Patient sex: F
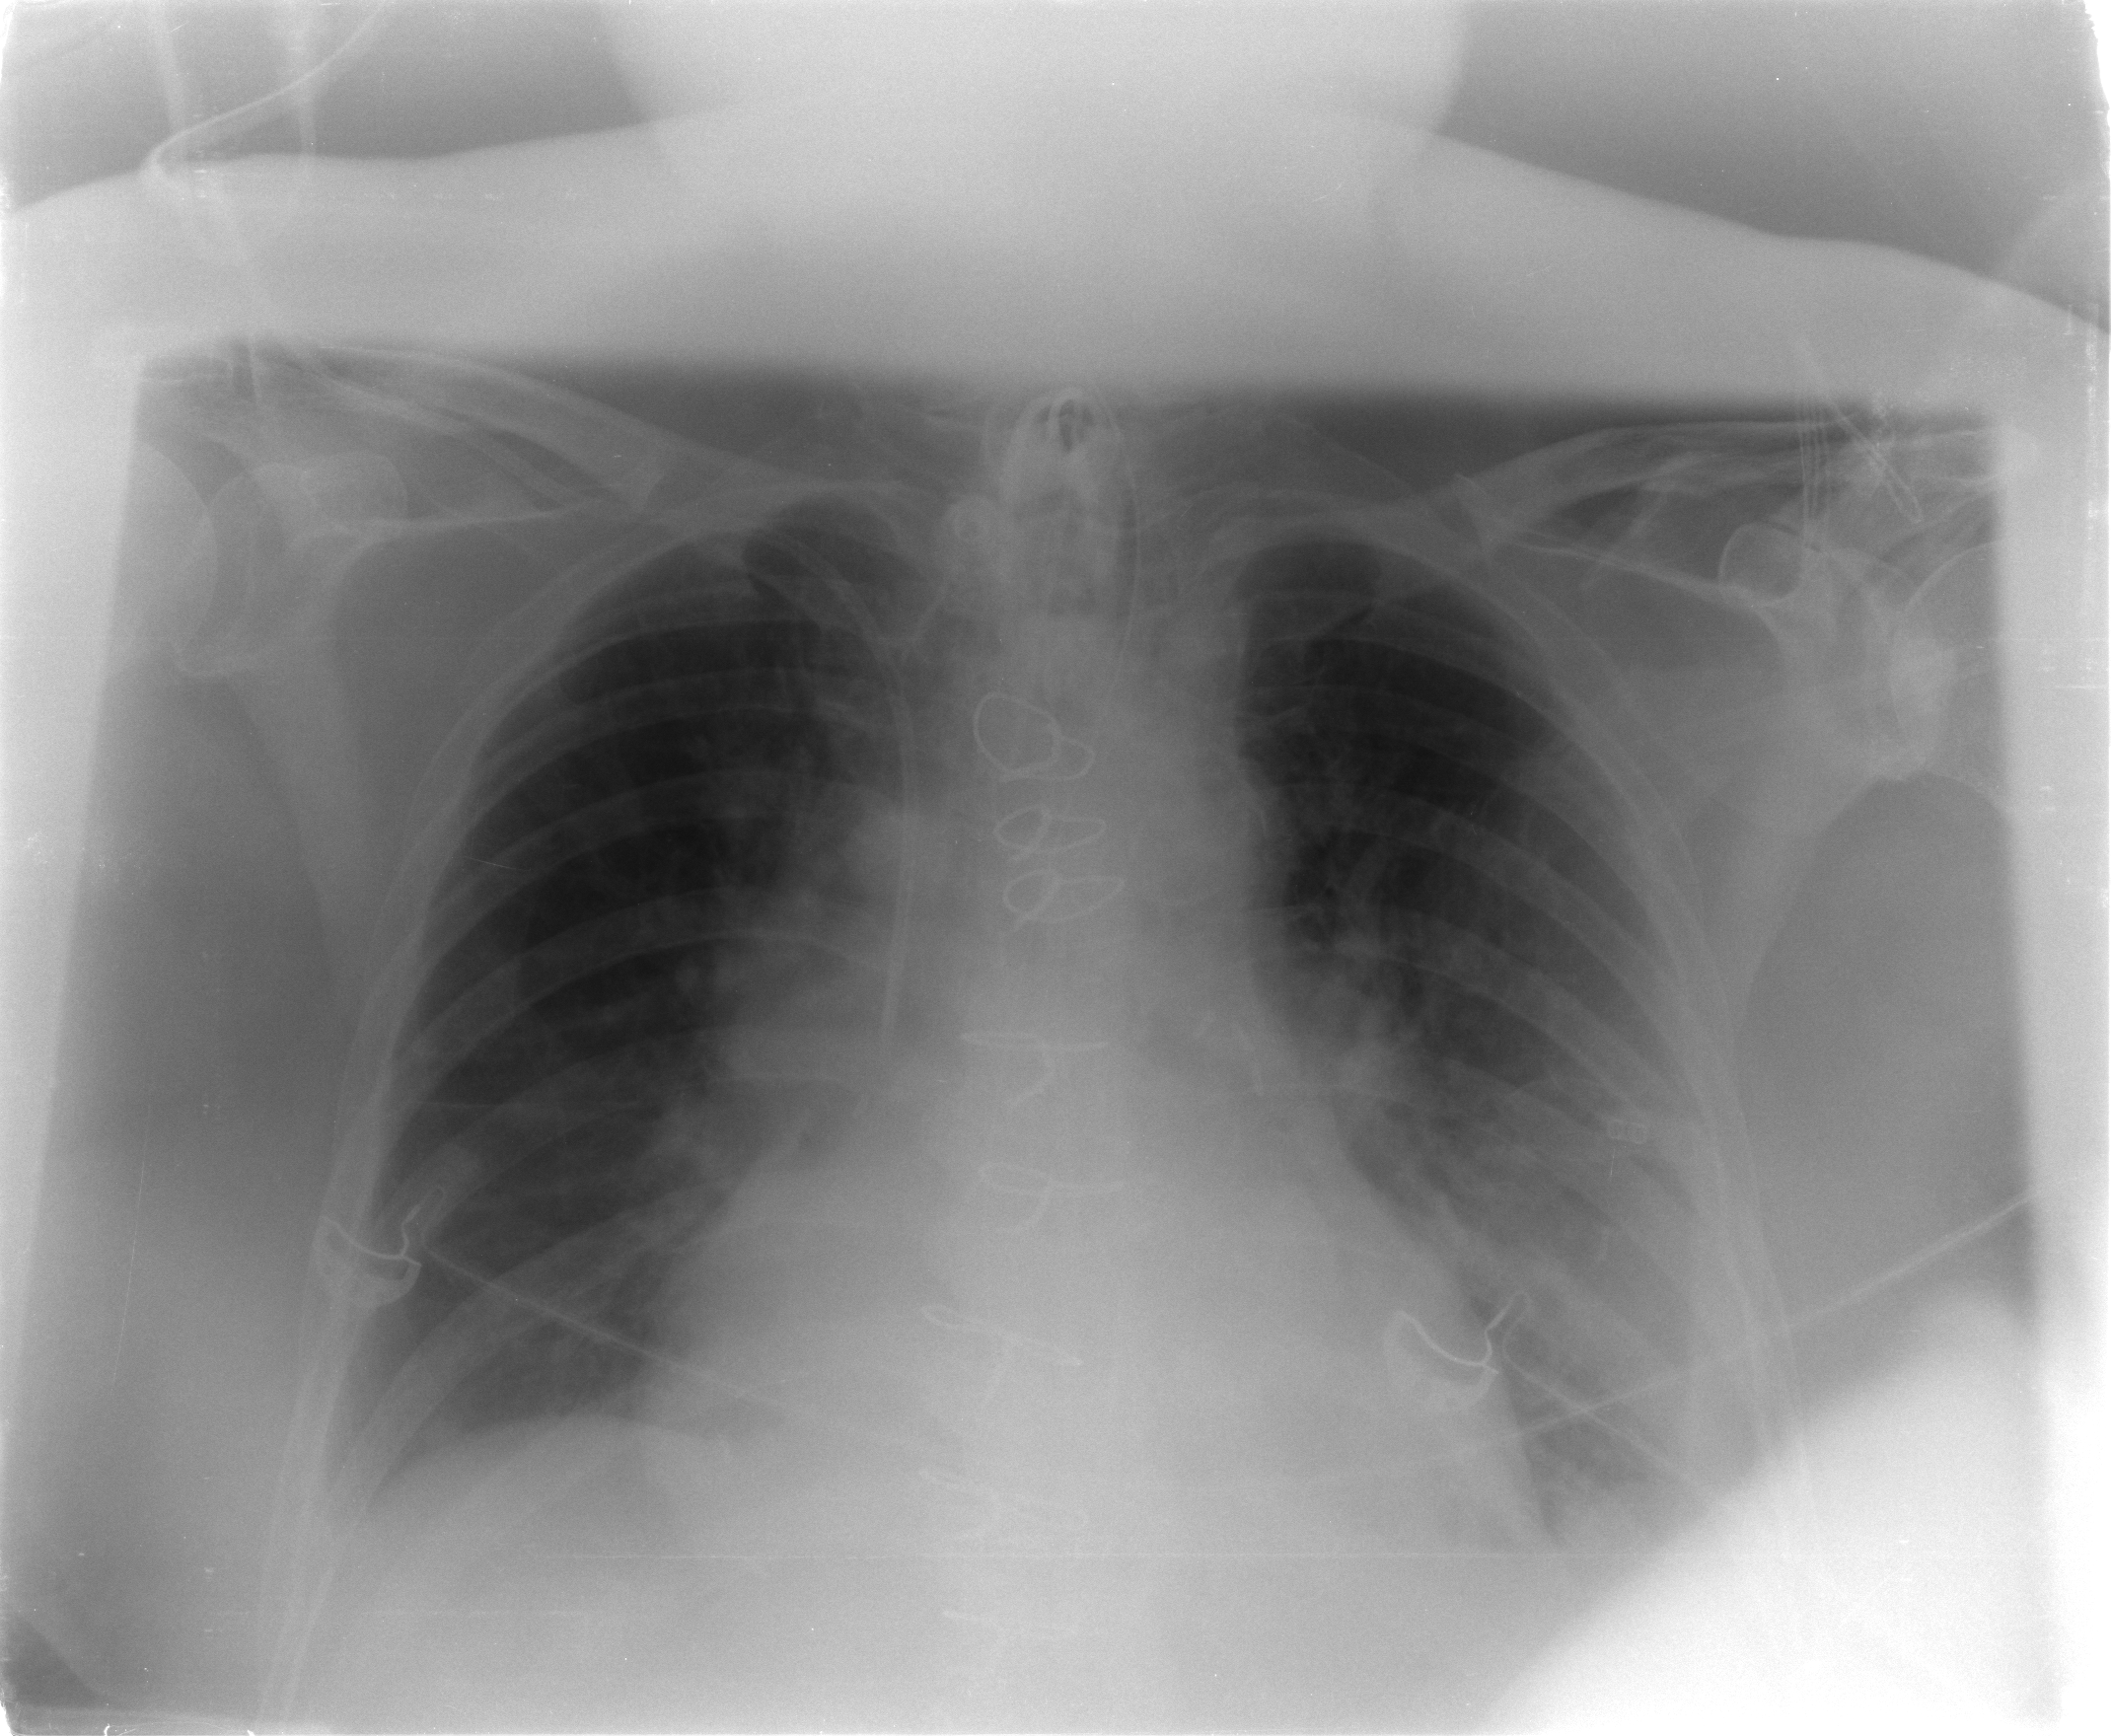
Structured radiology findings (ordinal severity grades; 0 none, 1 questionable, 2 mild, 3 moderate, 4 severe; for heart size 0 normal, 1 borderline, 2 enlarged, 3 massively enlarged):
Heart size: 2
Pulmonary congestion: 2
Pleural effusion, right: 1
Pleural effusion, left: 2
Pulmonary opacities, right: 0
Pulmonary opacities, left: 0
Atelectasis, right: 0
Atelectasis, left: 0